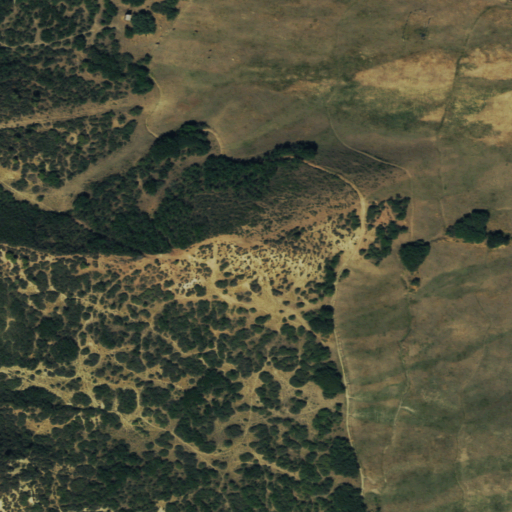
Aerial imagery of slope(s) in Colorado named Knob Hill containing shrub, deciduous forest, and cultivated crops